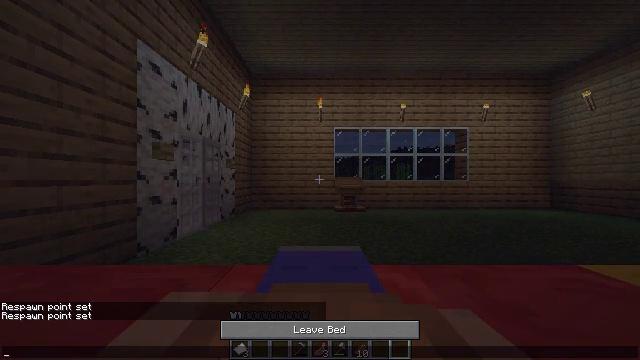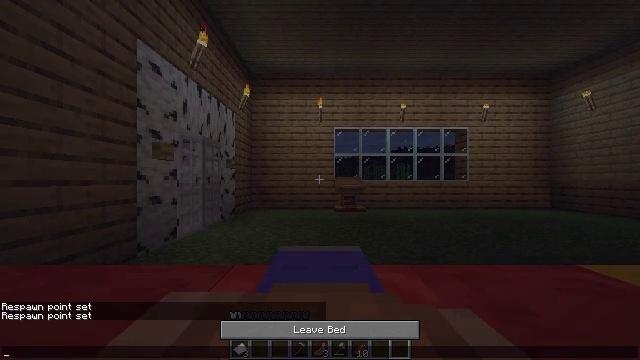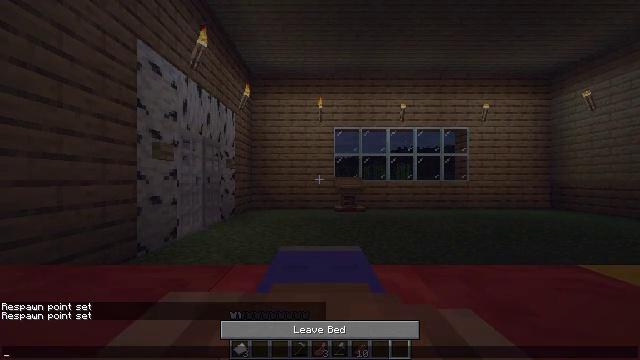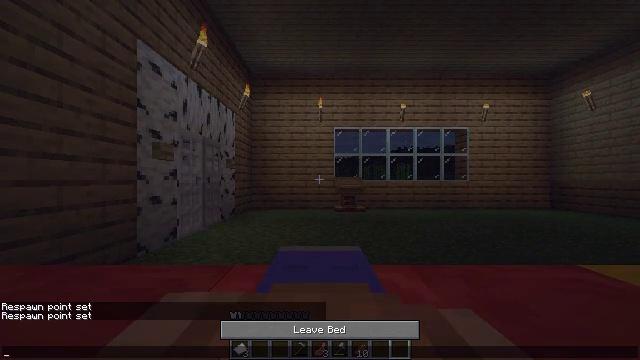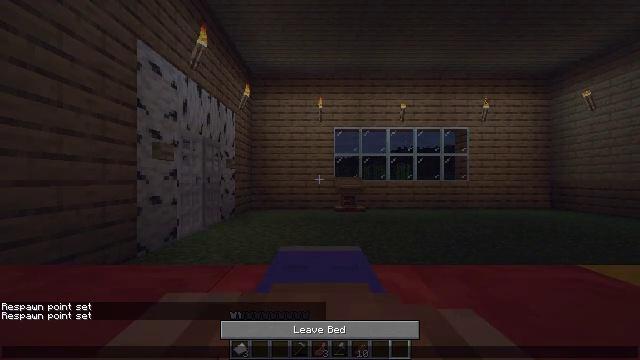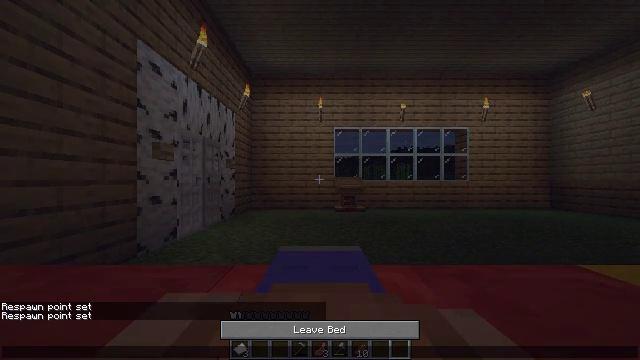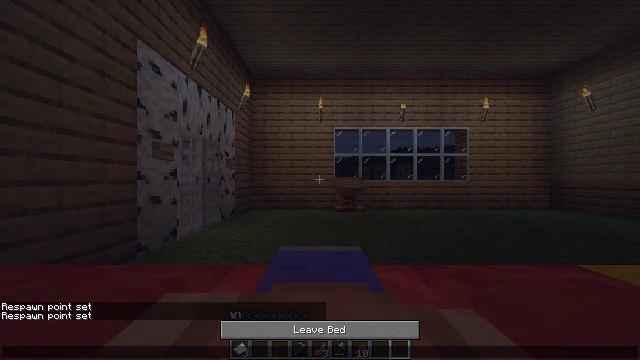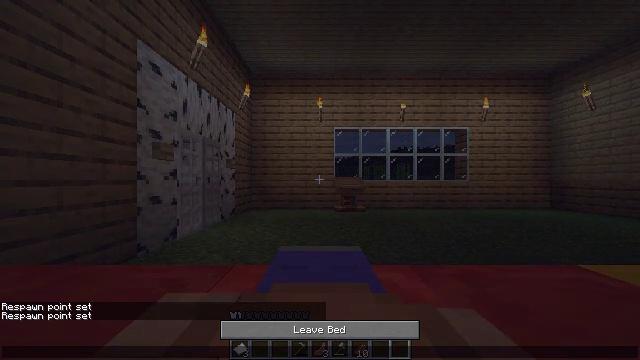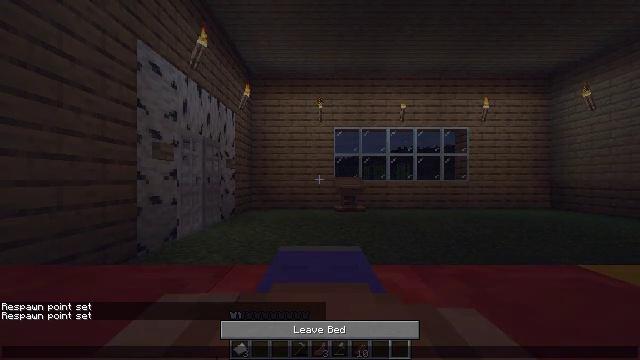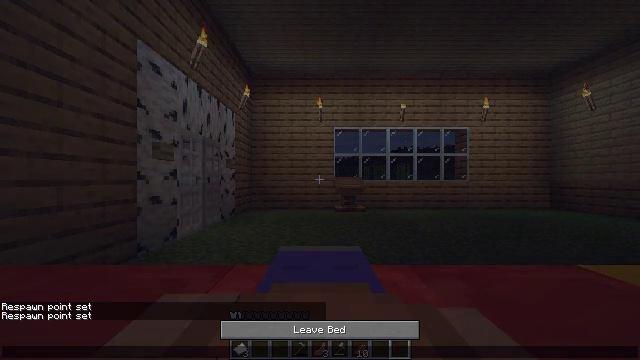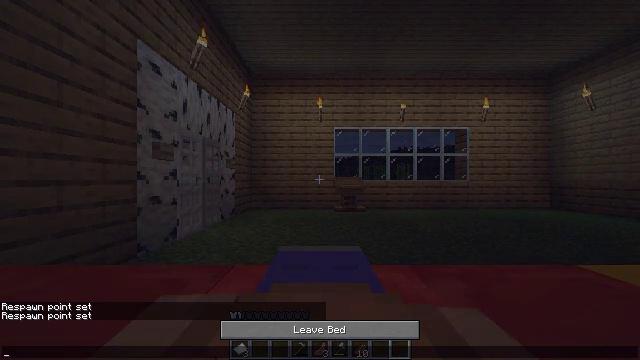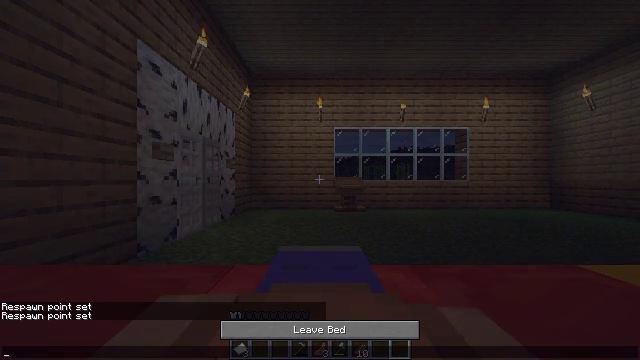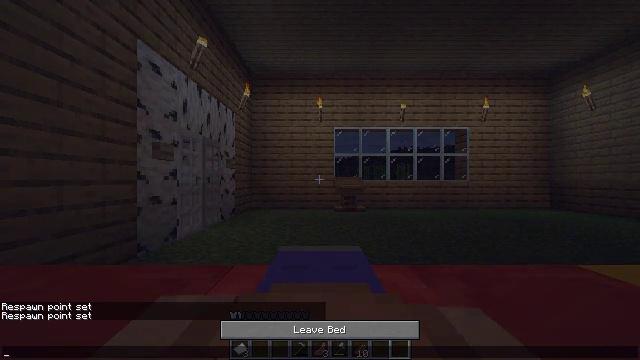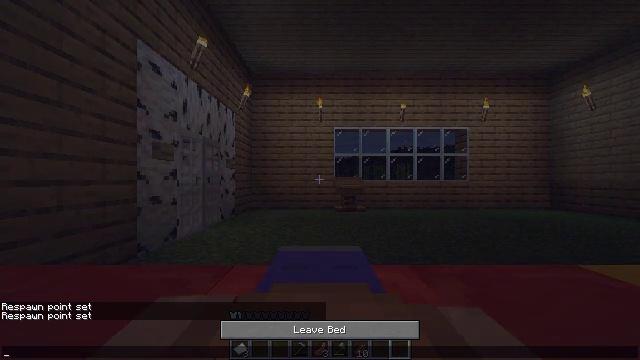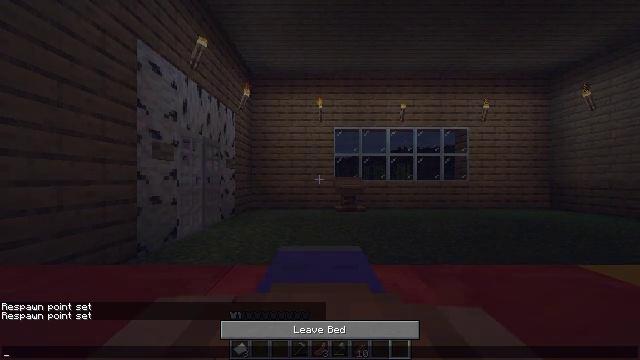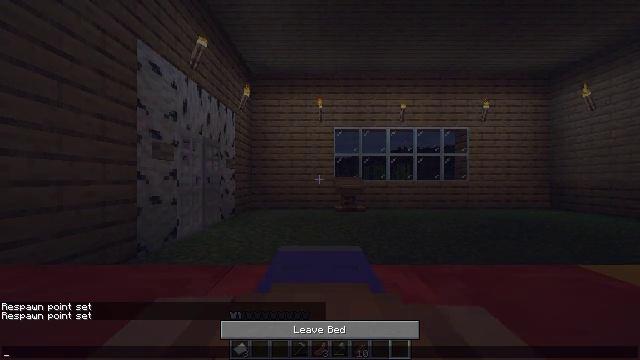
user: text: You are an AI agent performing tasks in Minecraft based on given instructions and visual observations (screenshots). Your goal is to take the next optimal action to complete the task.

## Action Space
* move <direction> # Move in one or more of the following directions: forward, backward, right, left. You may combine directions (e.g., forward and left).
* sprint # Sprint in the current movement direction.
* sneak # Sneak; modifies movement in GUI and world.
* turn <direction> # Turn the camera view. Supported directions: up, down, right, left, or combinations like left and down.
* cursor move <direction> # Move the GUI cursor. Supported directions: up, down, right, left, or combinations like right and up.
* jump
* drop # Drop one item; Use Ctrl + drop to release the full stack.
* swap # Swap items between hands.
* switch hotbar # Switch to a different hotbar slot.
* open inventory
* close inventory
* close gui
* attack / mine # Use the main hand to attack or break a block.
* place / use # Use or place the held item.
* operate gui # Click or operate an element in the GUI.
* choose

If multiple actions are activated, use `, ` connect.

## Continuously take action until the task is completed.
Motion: motion action
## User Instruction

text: Craft a cartography table.
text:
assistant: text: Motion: no_op
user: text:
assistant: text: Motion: no_op
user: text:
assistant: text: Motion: no_op
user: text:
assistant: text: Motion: no_op
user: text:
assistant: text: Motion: no_op
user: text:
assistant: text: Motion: no_op
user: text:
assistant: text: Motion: no_op
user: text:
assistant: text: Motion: no_op
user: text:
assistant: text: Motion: no_op
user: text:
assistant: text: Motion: no_op
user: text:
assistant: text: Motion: no_op
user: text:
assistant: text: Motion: no_op
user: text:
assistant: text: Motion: no_op
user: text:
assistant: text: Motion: no_op
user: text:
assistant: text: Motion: no_op
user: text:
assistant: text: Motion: no_op
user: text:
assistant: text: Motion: no_op
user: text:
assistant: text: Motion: no_op
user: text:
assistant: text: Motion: no_op
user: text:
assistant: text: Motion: no_op
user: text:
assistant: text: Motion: no_op
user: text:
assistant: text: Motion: no_op
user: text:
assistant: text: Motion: no_op
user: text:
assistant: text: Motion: no_op
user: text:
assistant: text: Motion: no_op
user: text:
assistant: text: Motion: no_op
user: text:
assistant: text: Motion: no_op
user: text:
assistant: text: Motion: no_op
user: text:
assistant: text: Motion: no_op
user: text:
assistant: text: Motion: no_op